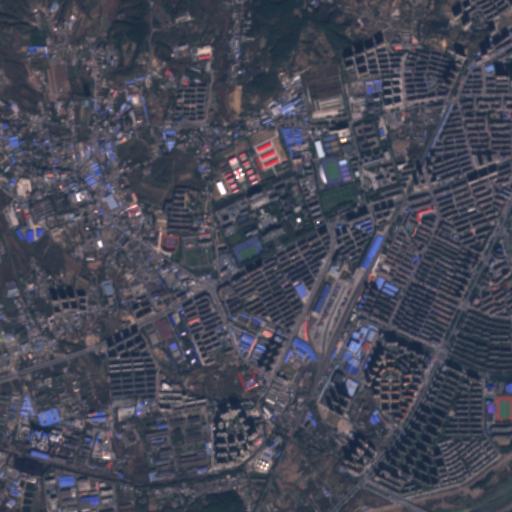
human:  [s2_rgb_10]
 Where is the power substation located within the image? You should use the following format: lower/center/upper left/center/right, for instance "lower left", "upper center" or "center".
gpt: The power substation is located in the lower right of the image.
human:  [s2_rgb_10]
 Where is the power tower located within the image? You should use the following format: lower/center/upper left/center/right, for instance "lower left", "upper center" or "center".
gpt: The power tower is located in the lower left of the image.
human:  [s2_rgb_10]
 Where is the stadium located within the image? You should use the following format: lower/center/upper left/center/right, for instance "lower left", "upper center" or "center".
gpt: The stadium is located in the lower right of the image.
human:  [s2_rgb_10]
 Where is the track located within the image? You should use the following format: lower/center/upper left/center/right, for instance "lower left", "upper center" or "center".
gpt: The track is located in the lower right of the image.
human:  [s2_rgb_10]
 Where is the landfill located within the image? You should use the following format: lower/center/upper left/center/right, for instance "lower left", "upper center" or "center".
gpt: There is no landfill in the image.